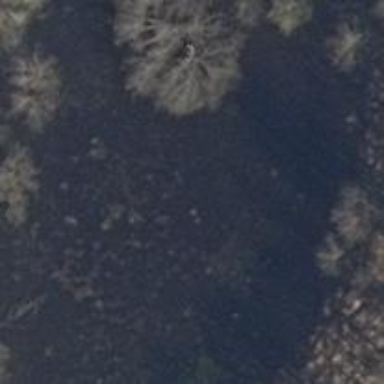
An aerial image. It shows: Reedbed in wetland area.